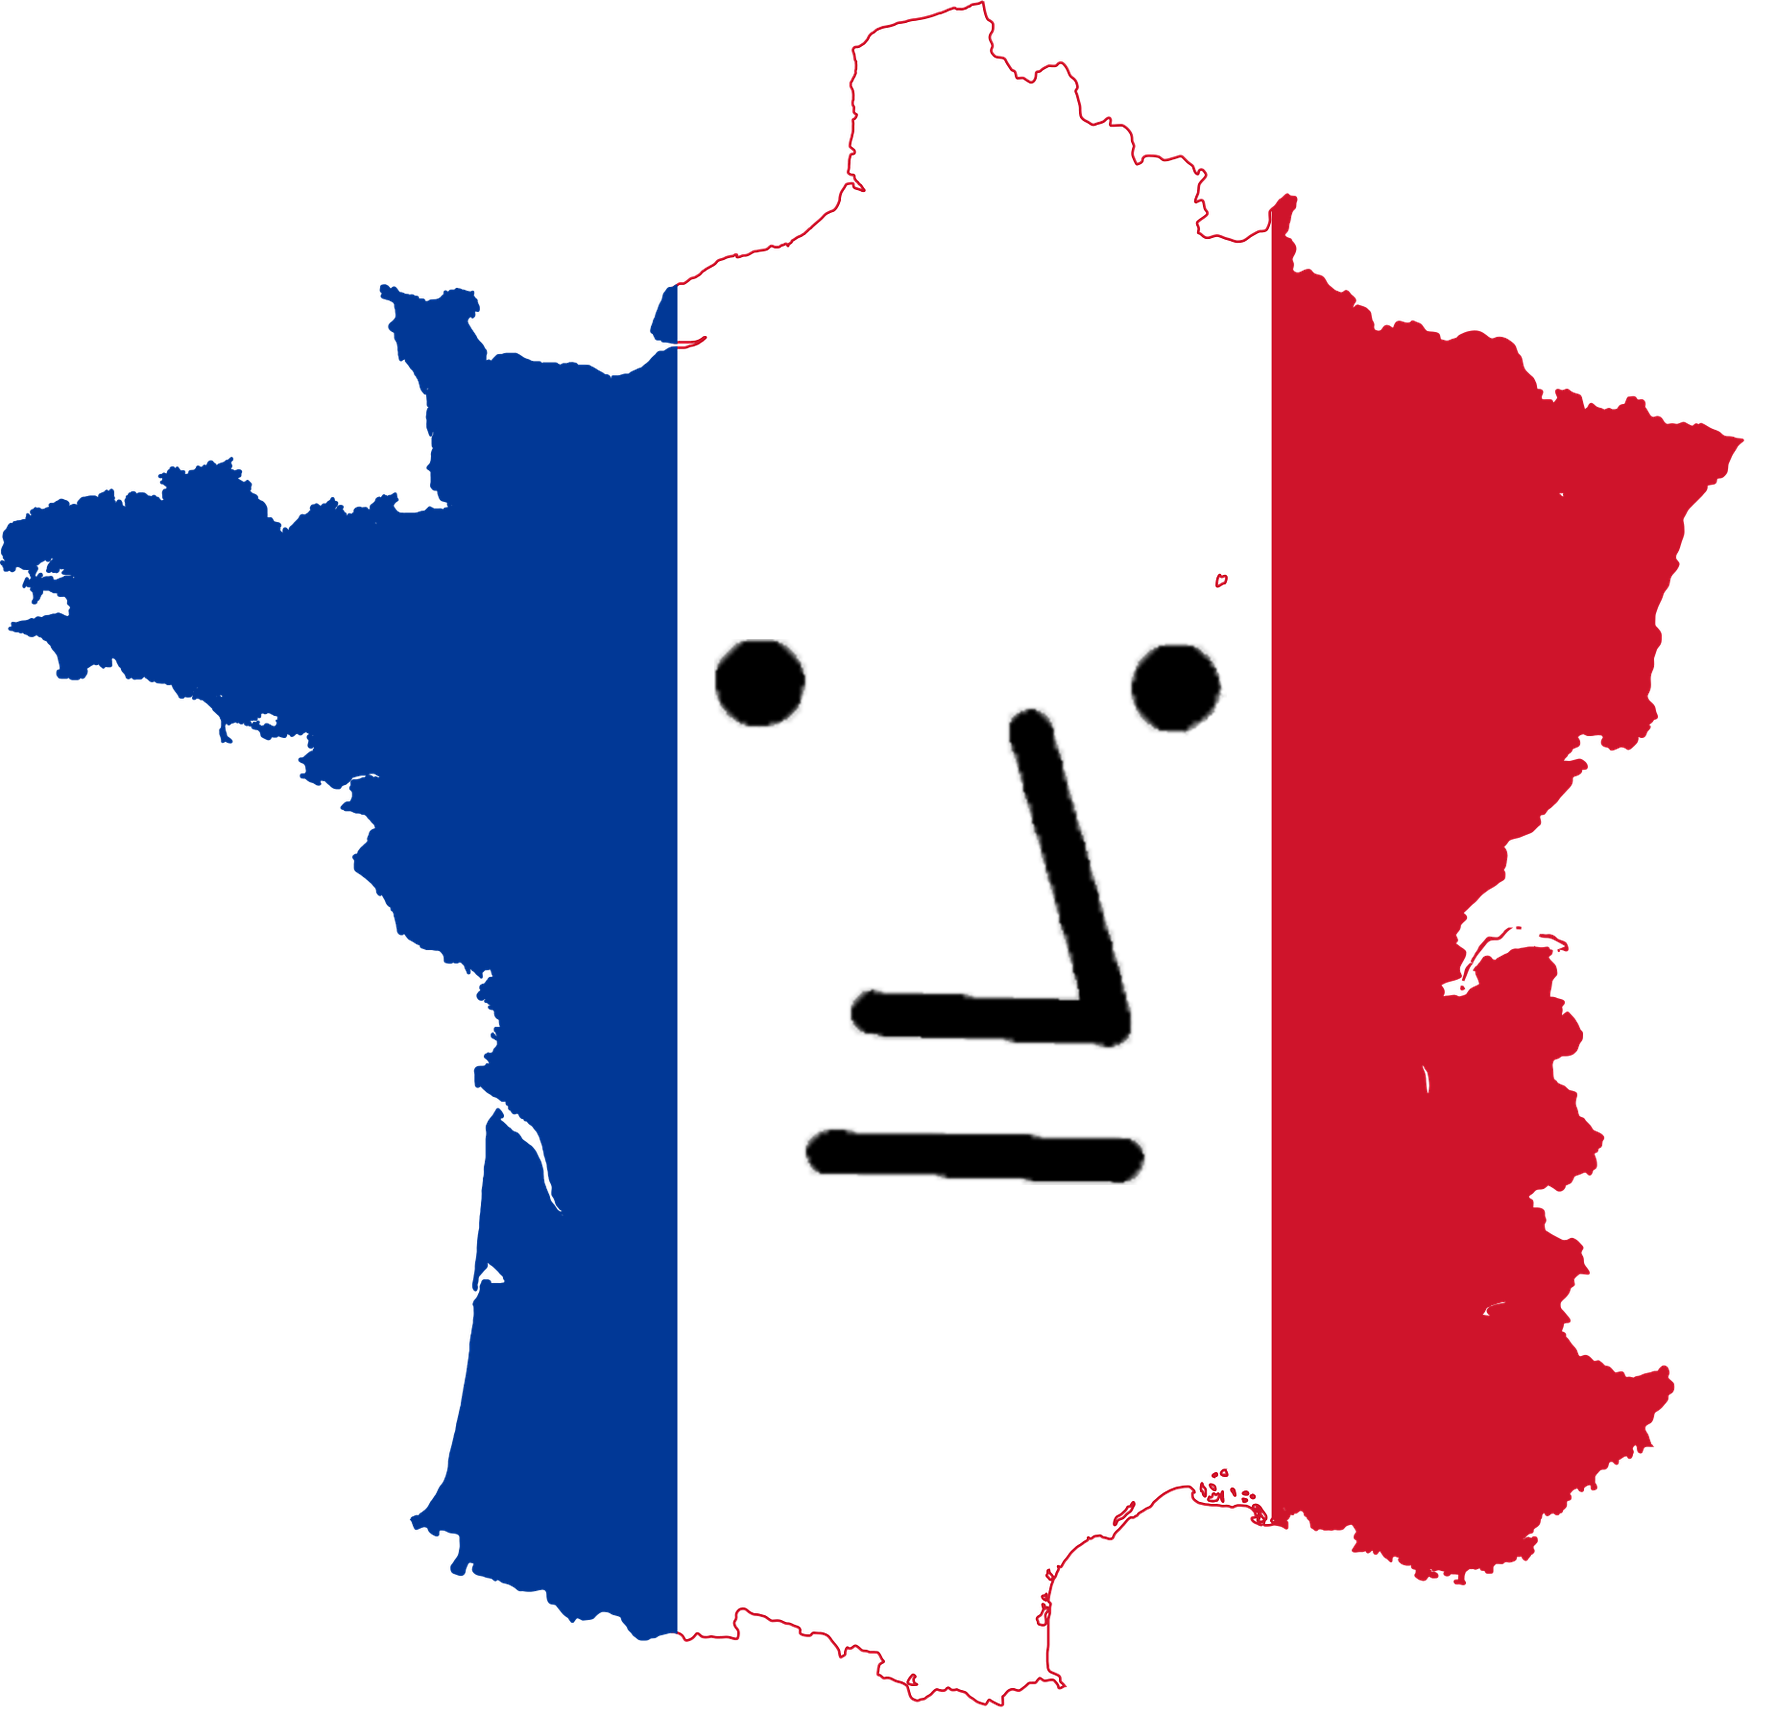
Label: 5_NPC